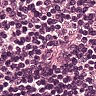
Metastatic tissue present: no